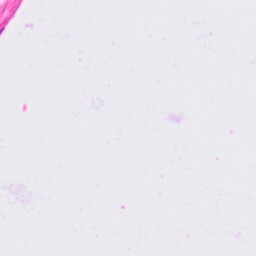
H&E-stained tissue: Lung